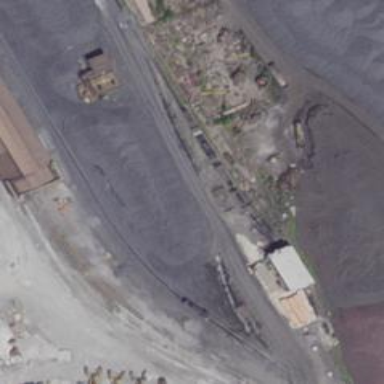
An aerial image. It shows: Rail spur service.